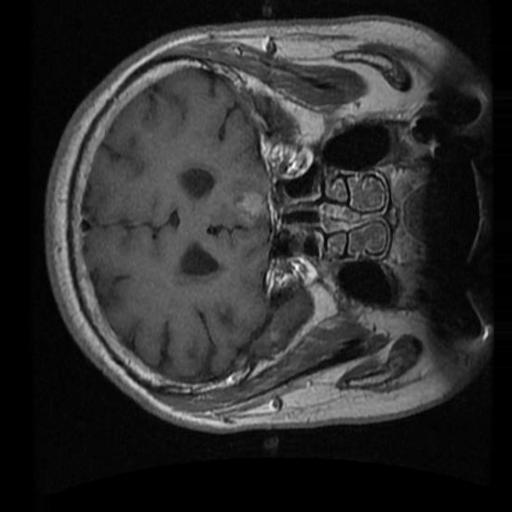
Label: brain_tumor